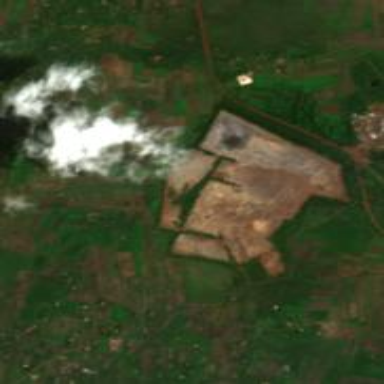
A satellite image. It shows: Quarry area.